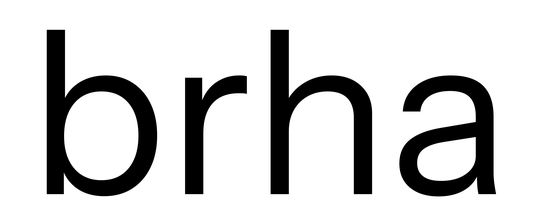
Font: InstrumentSans_Regular